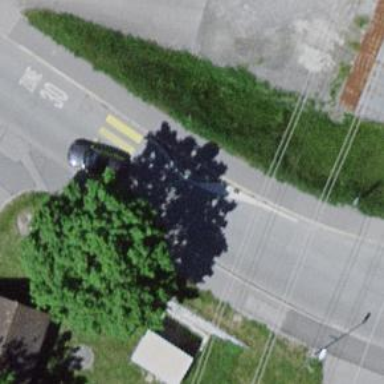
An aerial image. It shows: Chicane for traffic calming.